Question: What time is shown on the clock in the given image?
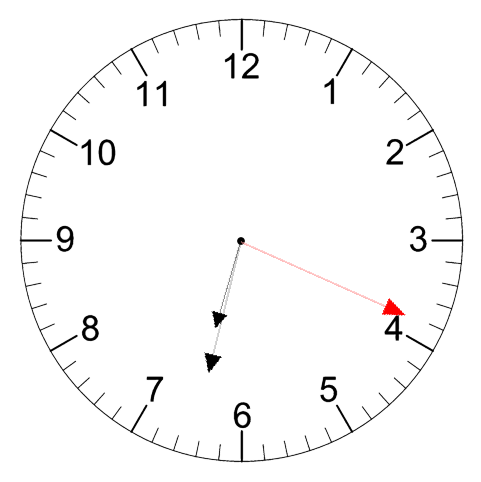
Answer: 06:32:19